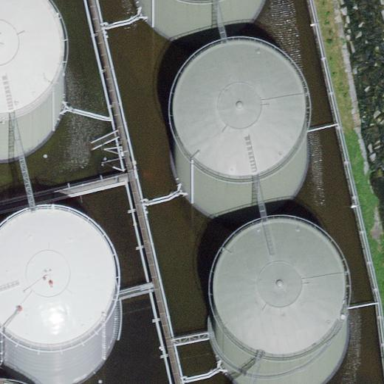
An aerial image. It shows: Storage tank with man-made structure.